Question: I have a column that is a FK and so cannot have the ID value. Instead, I show a String value. All well and good,except when I select a row and take an action, I need that value.
As you may know, flexigrid adds "abbr=" for sortable columns, but leaves them off for non-sorting columns.
I'm sure there is some jquery expression that will work. I thought something like:
'''
$('td:nth-child(4)', this).html()
'''
Here is the HTML structure I am trying to navigate:

Nothing I've tried works - just get syntax errors. Can anyone help?
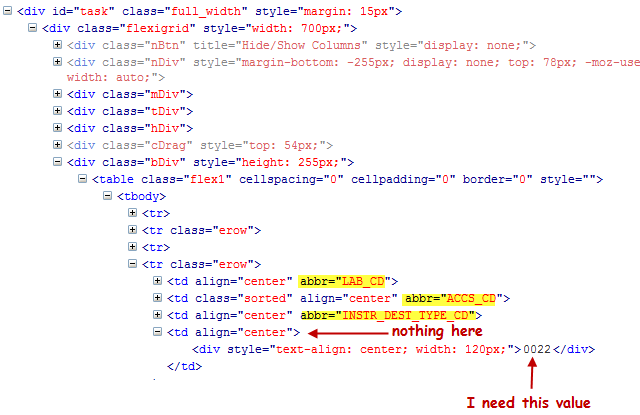
Answer: I finally managed to get this to work. Here is the answer:
'''
$('td:nth-child(4) >div', this).html();
'''
This says: get the 4th td in the selection, then go to the div child; finally, get the html text for the child.
Hope this helps someone else.